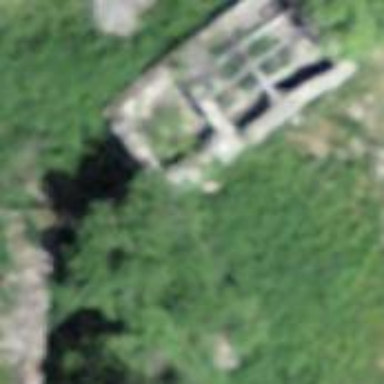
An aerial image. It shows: Ruins of building.